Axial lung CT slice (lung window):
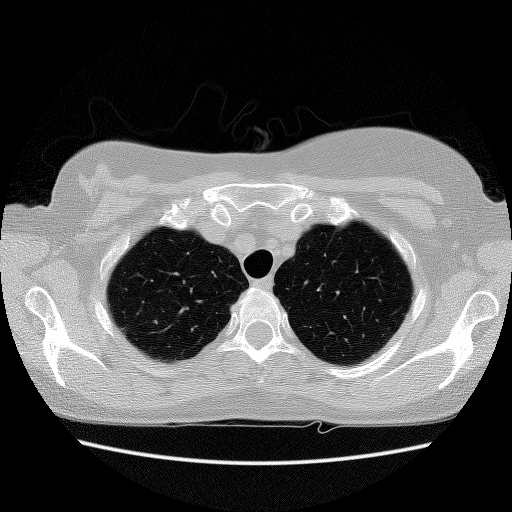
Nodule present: no